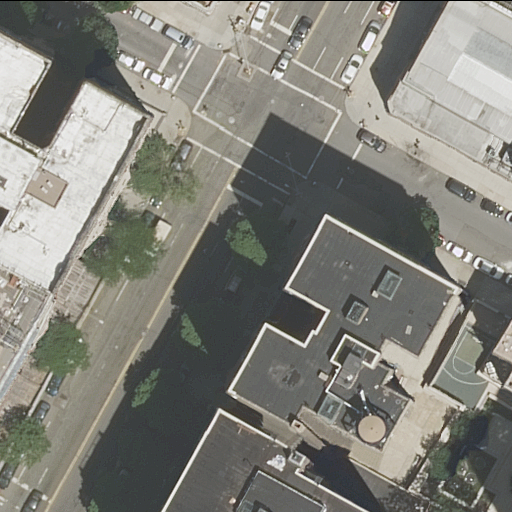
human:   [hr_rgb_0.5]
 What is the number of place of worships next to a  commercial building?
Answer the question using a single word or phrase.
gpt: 0

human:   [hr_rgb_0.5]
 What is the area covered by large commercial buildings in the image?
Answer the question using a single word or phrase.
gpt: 0m2

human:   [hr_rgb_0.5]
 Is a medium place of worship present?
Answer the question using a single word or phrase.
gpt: no

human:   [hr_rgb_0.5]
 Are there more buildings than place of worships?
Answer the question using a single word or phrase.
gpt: yes

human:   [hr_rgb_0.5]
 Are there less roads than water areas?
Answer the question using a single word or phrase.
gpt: no

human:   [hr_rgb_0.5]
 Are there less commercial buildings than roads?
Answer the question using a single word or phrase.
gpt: yes

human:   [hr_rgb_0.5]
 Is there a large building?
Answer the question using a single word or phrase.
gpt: yes

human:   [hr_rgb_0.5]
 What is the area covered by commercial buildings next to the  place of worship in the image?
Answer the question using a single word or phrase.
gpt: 0m2

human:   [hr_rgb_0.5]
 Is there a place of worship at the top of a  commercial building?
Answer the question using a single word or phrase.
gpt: no

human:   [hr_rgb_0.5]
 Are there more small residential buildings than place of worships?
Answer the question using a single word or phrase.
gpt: yes

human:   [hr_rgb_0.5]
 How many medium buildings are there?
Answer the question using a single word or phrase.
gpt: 2

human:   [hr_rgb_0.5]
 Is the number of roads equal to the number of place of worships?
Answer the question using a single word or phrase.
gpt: no

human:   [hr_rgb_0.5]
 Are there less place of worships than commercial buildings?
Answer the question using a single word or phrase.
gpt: no

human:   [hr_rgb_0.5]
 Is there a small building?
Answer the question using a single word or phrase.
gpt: yes

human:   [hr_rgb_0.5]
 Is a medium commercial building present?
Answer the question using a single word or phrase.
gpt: no

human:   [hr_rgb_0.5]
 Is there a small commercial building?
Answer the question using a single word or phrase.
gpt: no

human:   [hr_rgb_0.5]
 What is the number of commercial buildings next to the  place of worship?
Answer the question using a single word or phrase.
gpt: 0

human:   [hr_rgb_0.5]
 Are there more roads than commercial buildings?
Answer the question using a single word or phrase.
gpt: yes

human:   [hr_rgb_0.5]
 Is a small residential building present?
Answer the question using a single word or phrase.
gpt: yes

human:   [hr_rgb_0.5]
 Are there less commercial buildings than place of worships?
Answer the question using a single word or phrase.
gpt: yes

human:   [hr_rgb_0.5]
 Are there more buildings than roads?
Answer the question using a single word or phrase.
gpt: yes

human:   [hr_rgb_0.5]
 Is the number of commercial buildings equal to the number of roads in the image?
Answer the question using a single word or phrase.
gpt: no

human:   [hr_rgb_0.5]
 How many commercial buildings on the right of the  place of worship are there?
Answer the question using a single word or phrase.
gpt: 0

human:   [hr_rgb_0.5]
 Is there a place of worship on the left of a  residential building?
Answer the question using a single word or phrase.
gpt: no

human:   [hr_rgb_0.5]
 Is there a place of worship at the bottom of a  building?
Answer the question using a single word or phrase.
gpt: no

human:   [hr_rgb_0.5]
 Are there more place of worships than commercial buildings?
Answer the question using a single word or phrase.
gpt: yes

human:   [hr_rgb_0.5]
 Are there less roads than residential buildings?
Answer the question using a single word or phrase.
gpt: yes

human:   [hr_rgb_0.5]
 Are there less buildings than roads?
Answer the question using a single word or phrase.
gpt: no

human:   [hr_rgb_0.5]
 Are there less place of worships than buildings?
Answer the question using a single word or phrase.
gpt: yes

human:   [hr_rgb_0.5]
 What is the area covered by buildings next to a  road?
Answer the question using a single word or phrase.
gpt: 3094m2

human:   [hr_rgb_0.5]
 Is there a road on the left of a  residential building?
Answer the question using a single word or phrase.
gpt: yes

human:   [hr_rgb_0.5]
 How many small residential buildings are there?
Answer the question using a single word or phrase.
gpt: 2

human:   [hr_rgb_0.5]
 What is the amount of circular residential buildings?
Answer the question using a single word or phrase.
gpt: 0

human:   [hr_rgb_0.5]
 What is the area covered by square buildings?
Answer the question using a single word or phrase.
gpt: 0m2

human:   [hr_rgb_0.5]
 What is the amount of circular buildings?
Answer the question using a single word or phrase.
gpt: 0

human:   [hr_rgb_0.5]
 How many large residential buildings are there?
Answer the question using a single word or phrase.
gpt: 3